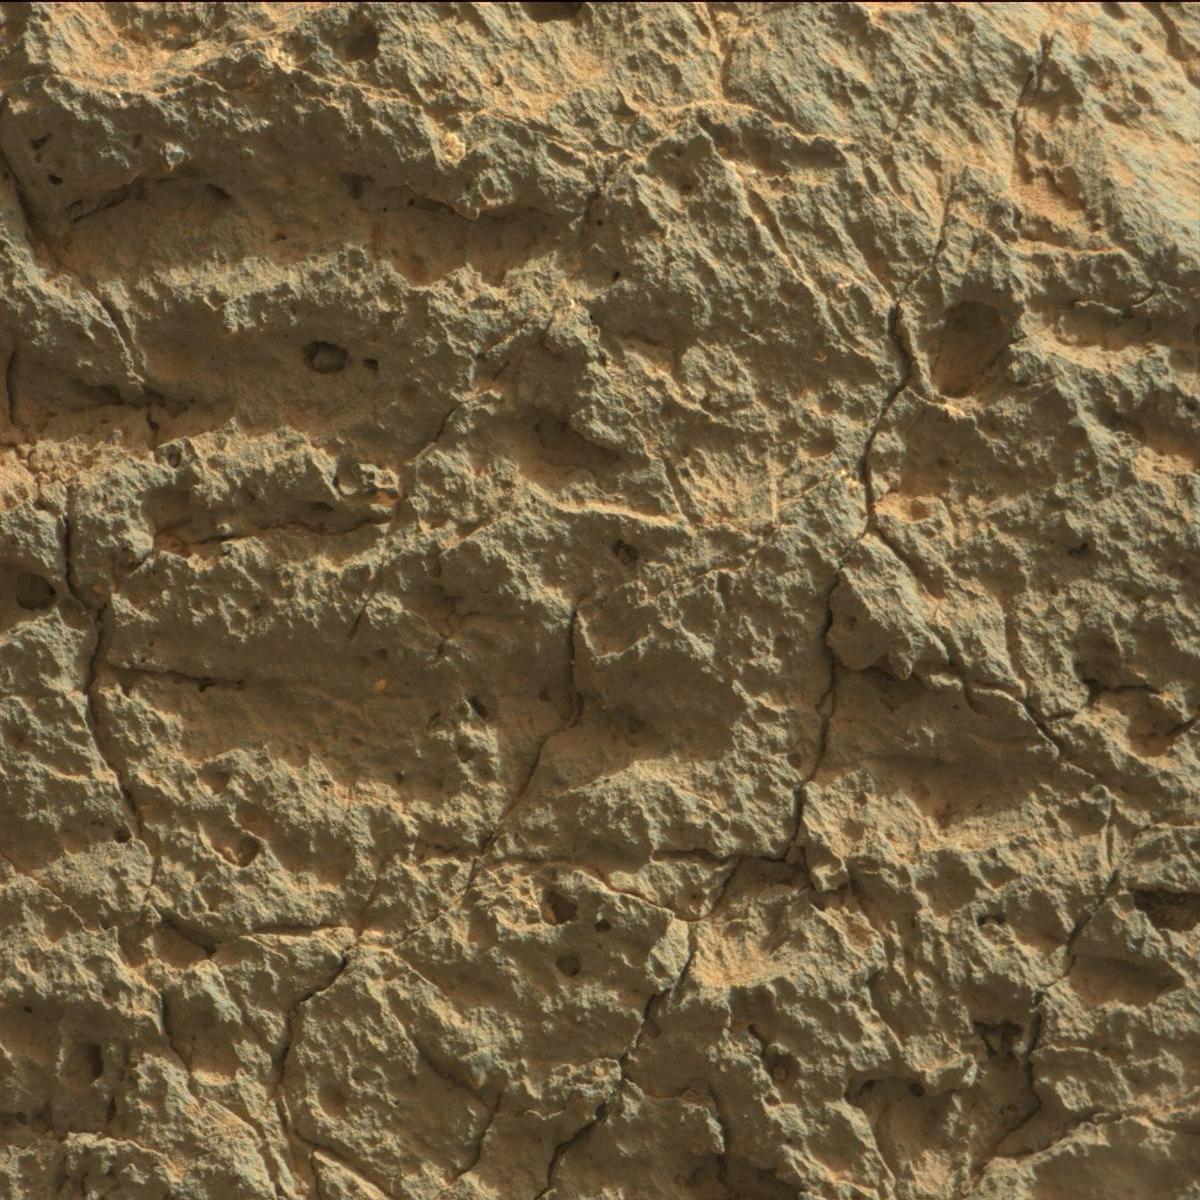
Terrain classes present: Bedrock, Sand / Soil